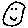
Label: smiley face